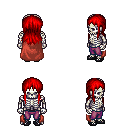
a pixel art fantasy rpg character, male body template, skeleton, maroon cape, magenta pants, red unkempt hairstyle, ghillies, four views (front, back, left, right), 2x2 character sprite sheet, small pixel art, hard edges, no anti-aliasing